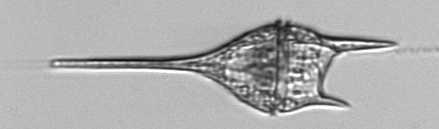
Label: Tripos_lineatus